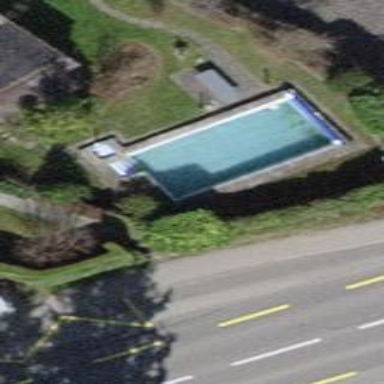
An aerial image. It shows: Outdoor swimming pool in leisure land.